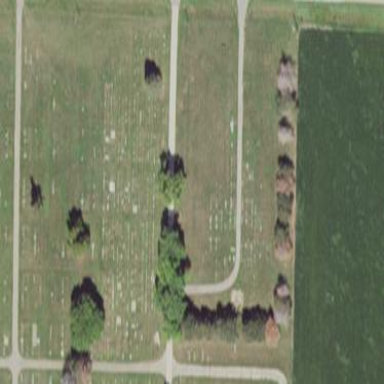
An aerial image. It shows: Cemetery.